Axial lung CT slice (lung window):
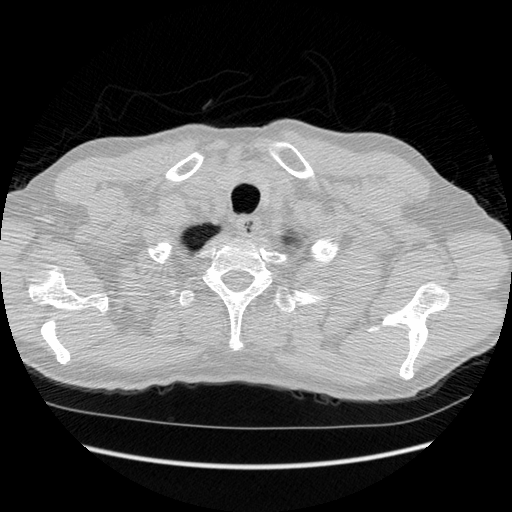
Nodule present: no